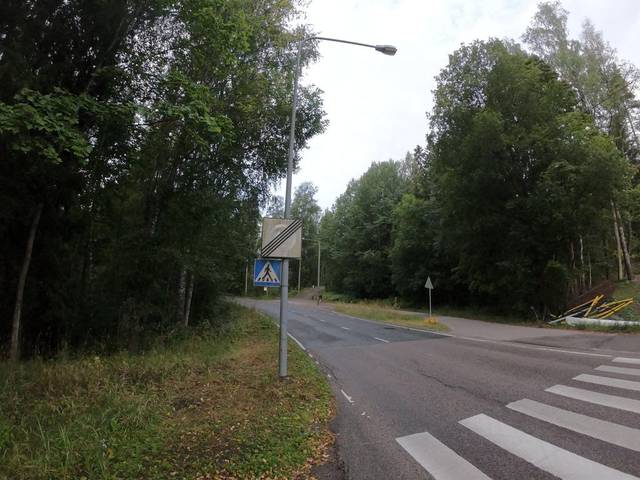
Region: Finland
Coordinates: 60.203, 24.632